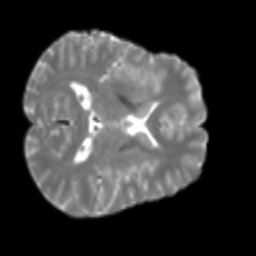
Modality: T2w
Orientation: axial
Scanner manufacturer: siemens
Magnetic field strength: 3 T
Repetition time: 4 s
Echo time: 0.0594 s